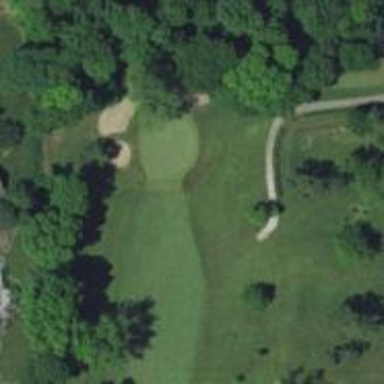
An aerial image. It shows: Golf hole.